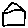
Label: house